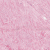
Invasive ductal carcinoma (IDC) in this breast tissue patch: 0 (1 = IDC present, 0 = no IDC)